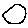
Label: circle